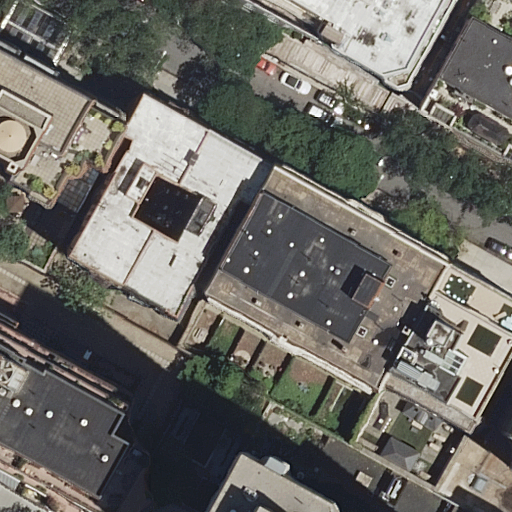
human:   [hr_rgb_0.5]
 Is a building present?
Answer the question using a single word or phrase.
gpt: yes

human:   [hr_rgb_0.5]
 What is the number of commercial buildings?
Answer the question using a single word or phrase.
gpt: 0

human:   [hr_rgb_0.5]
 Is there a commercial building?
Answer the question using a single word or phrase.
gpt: no

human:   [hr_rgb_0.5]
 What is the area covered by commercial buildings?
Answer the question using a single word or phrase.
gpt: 0m2

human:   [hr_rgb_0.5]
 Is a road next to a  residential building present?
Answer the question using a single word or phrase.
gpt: yes

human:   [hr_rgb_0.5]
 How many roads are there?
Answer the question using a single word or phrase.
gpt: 1

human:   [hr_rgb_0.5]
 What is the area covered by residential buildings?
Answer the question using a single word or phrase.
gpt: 6075m2

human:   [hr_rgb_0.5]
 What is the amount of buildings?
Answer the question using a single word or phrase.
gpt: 10

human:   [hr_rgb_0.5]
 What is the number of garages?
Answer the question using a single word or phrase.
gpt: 0

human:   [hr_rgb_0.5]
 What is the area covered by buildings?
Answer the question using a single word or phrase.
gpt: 6075m2

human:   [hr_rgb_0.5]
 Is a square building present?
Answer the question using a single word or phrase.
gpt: no

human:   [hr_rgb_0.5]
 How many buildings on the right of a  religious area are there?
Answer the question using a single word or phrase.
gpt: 0

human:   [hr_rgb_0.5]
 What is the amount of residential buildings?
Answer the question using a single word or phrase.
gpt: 10

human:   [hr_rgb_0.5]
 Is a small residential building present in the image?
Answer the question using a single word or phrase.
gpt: yes

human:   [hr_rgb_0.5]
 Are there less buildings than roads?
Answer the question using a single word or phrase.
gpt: no

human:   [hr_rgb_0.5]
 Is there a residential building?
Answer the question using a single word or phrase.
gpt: yes

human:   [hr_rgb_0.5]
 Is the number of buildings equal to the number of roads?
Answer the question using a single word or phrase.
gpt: no

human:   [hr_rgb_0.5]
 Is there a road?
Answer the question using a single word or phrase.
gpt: yes

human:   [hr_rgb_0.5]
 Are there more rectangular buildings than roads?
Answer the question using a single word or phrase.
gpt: yes

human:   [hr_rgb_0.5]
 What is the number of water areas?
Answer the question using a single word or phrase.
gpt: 0

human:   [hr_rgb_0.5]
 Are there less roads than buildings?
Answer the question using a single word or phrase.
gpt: yes

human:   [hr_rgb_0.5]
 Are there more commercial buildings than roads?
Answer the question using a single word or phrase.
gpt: no

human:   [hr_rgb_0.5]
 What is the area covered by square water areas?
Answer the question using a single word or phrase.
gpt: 0m2

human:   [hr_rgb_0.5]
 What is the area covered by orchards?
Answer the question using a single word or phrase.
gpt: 0m2

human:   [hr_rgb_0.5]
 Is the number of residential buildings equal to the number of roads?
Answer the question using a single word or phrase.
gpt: no

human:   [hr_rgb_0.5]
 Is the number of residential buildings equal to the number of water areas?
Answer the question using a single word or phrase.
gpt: no

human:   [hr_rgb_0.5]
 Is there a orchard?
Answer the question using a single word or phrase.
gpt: no

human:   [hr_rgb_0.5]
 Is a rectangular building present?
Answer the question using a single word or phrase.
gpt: yes

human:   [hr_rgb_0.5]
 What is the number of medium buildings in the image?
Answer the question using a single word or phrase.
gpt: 3

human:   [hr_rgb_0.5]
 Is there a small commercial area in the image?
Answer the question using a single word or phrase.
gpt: no

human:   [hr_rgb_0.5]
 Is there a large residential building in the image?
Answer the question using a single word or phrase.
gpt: yes

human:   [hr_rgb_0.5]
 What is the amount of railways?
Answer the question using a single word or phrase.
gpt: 0

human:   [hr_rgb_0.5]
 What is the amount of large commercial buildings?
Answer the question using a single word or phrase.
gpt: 0

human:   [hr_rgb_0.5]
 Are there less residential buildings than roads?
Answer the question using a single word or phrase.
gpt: no

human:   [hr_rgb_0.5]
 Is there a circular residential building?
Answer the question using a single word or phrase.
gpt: no

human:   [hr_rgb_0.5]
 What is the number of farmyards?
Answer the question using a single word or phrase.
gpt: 0

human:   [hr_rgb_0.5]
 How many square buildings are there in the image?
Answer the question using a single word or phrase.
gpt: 0

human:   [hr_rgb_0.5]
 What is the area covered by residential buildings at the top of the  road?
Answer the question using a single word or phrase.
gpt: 1391m2

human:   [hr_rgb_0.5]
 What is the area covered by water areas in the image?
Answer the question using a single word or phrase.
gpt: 0m2

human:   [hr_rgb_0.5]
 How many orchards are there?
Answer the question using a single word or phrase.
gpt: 0

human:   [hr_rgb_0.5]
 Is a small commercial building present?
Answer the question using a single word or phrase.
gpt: no

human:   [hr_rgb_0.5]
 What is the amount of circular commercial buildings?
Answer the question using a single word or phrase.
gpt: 0

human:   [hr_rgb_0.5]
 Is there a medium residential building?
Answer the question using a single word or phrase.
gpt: yes

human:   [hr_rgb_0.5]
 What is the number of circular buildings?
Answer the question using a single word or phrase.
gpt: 0

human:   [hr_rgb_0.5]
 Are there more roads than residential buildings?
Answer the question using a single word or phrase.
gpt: no

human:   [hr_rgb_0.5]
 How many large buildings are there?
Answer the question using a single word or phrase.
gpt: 5

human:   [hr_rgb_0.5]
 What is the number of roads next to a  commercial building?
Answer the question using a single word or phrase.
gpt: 0

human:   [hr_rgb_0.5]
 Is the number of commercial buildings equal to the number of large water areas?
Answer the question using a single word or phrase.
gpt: yes

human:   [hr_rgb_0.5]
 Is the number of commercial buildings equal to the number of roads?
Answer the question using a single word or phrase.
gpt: no

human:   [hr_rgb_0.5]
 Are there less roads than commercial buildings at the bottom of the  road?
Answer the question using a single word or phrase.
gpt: no

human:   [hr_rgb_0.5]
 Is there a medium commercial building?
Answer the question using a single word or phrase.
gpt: no

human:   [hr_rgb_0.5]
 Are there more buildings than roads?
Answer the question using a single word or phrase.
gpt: yes

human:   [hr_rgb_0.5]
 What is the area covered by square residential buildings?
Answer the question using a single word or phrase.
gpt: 0m2

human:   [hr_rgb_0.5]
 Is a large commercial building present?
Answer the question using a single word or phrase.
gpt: no

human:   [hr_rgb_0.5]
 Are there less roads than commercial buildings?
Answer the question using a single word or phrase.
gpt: no

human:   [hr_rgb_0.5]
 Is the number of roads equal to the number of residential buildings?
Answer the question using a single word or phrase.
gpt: no

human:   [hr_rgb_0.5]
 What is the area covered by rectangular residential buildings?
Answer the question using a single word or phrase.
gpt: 3227m2

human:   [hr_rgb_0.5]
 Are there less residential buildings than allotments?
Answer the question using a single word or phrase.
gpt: no

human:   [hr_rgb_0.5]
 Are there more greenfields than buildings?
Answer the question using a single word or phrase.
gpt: no

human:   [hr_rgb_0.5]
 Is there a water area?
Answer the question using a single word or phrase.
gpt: no

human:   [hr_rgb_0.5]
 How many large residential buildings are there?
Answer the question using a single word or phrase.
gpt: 5

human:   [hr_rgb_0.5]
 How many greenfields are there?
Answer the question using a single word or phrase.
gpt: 0

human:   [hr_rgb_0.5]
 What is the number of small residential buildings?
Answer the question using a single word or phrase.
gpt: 2

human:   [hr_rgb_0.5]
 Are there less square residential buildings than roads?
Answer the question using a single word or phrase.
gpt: yes